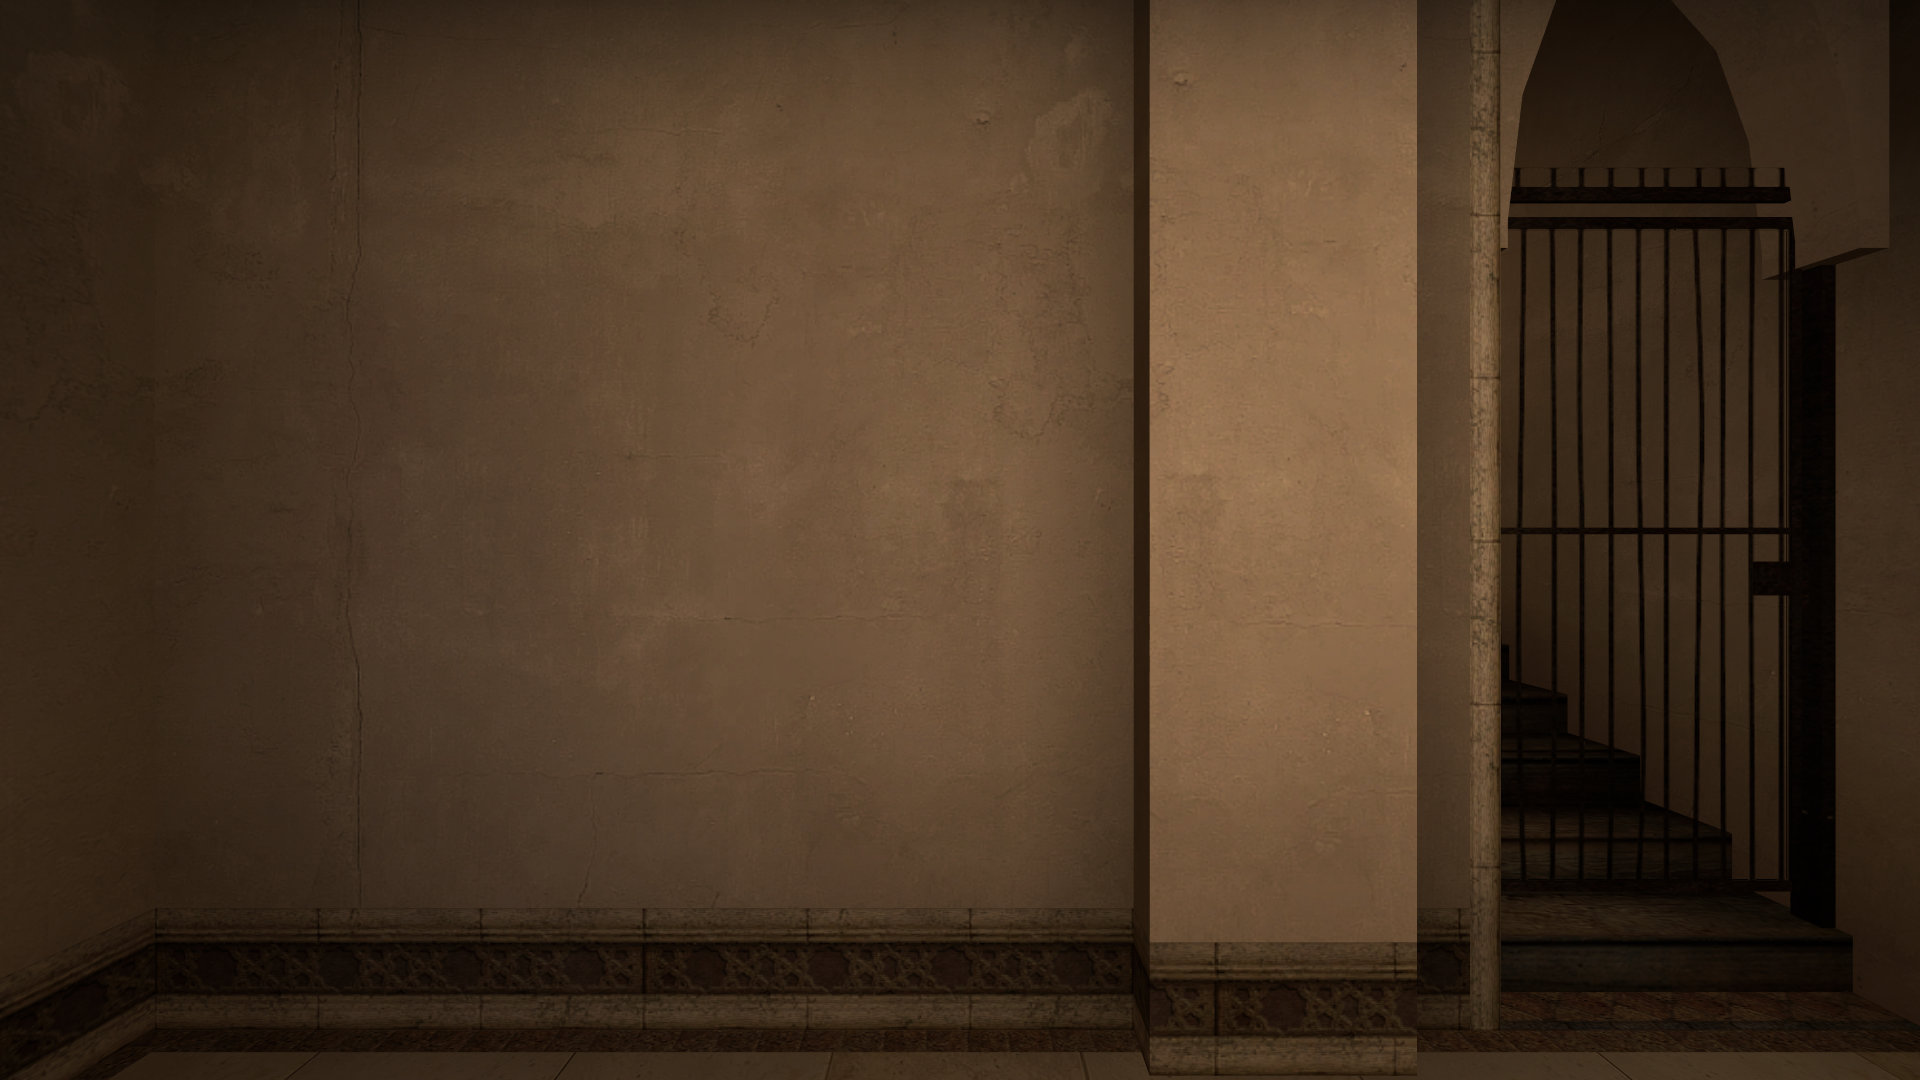
Map: de_mirage